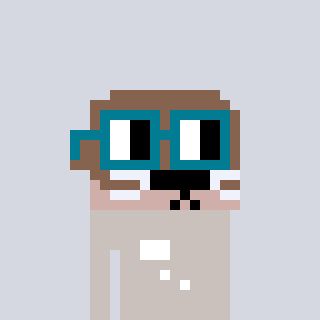
a pixel art character with square dark green glasses, a otter-shaped head and a foggrey-colored body on a cool background